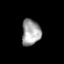
Tissue: prostate
Cell type: T cells
Senescence score: 0.3511
Nuclear area (px): 480
Mean DAPI intensity: 161.752